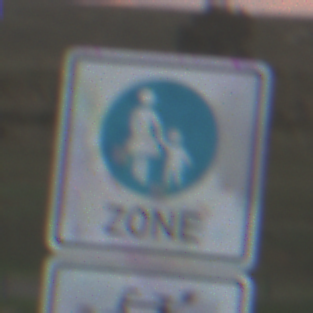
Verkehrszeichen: BeginnFussgaengerzone
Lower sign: EinspurigeFahrzeugeFrei4
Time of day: SunriseSunset
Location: Outdoor (RoadRail)
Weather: PartlyCloudy
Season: NotSpecified
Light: Natural